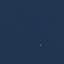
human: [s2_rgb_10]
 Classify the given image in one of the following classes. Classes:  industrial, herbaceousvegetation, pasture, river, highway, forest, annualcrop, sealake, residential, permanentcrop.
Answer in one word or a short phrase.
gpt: SeaLake